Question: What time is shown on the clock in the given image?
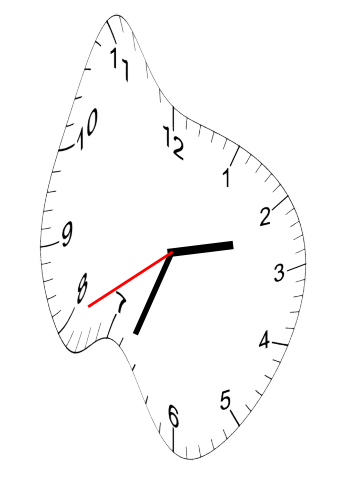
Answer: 02:33:40